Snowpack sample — Buffalo Mountain, Silverthorne, Colorado, USA (2/22/26, 2:02 PM MST)
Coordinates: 39.622, -106.113
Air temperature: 33 °F
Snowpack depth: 63 cm
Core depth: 20 cm
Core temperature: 24.8 °F
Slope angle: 11°, slope face: 116°
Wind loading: low
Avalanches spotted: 0
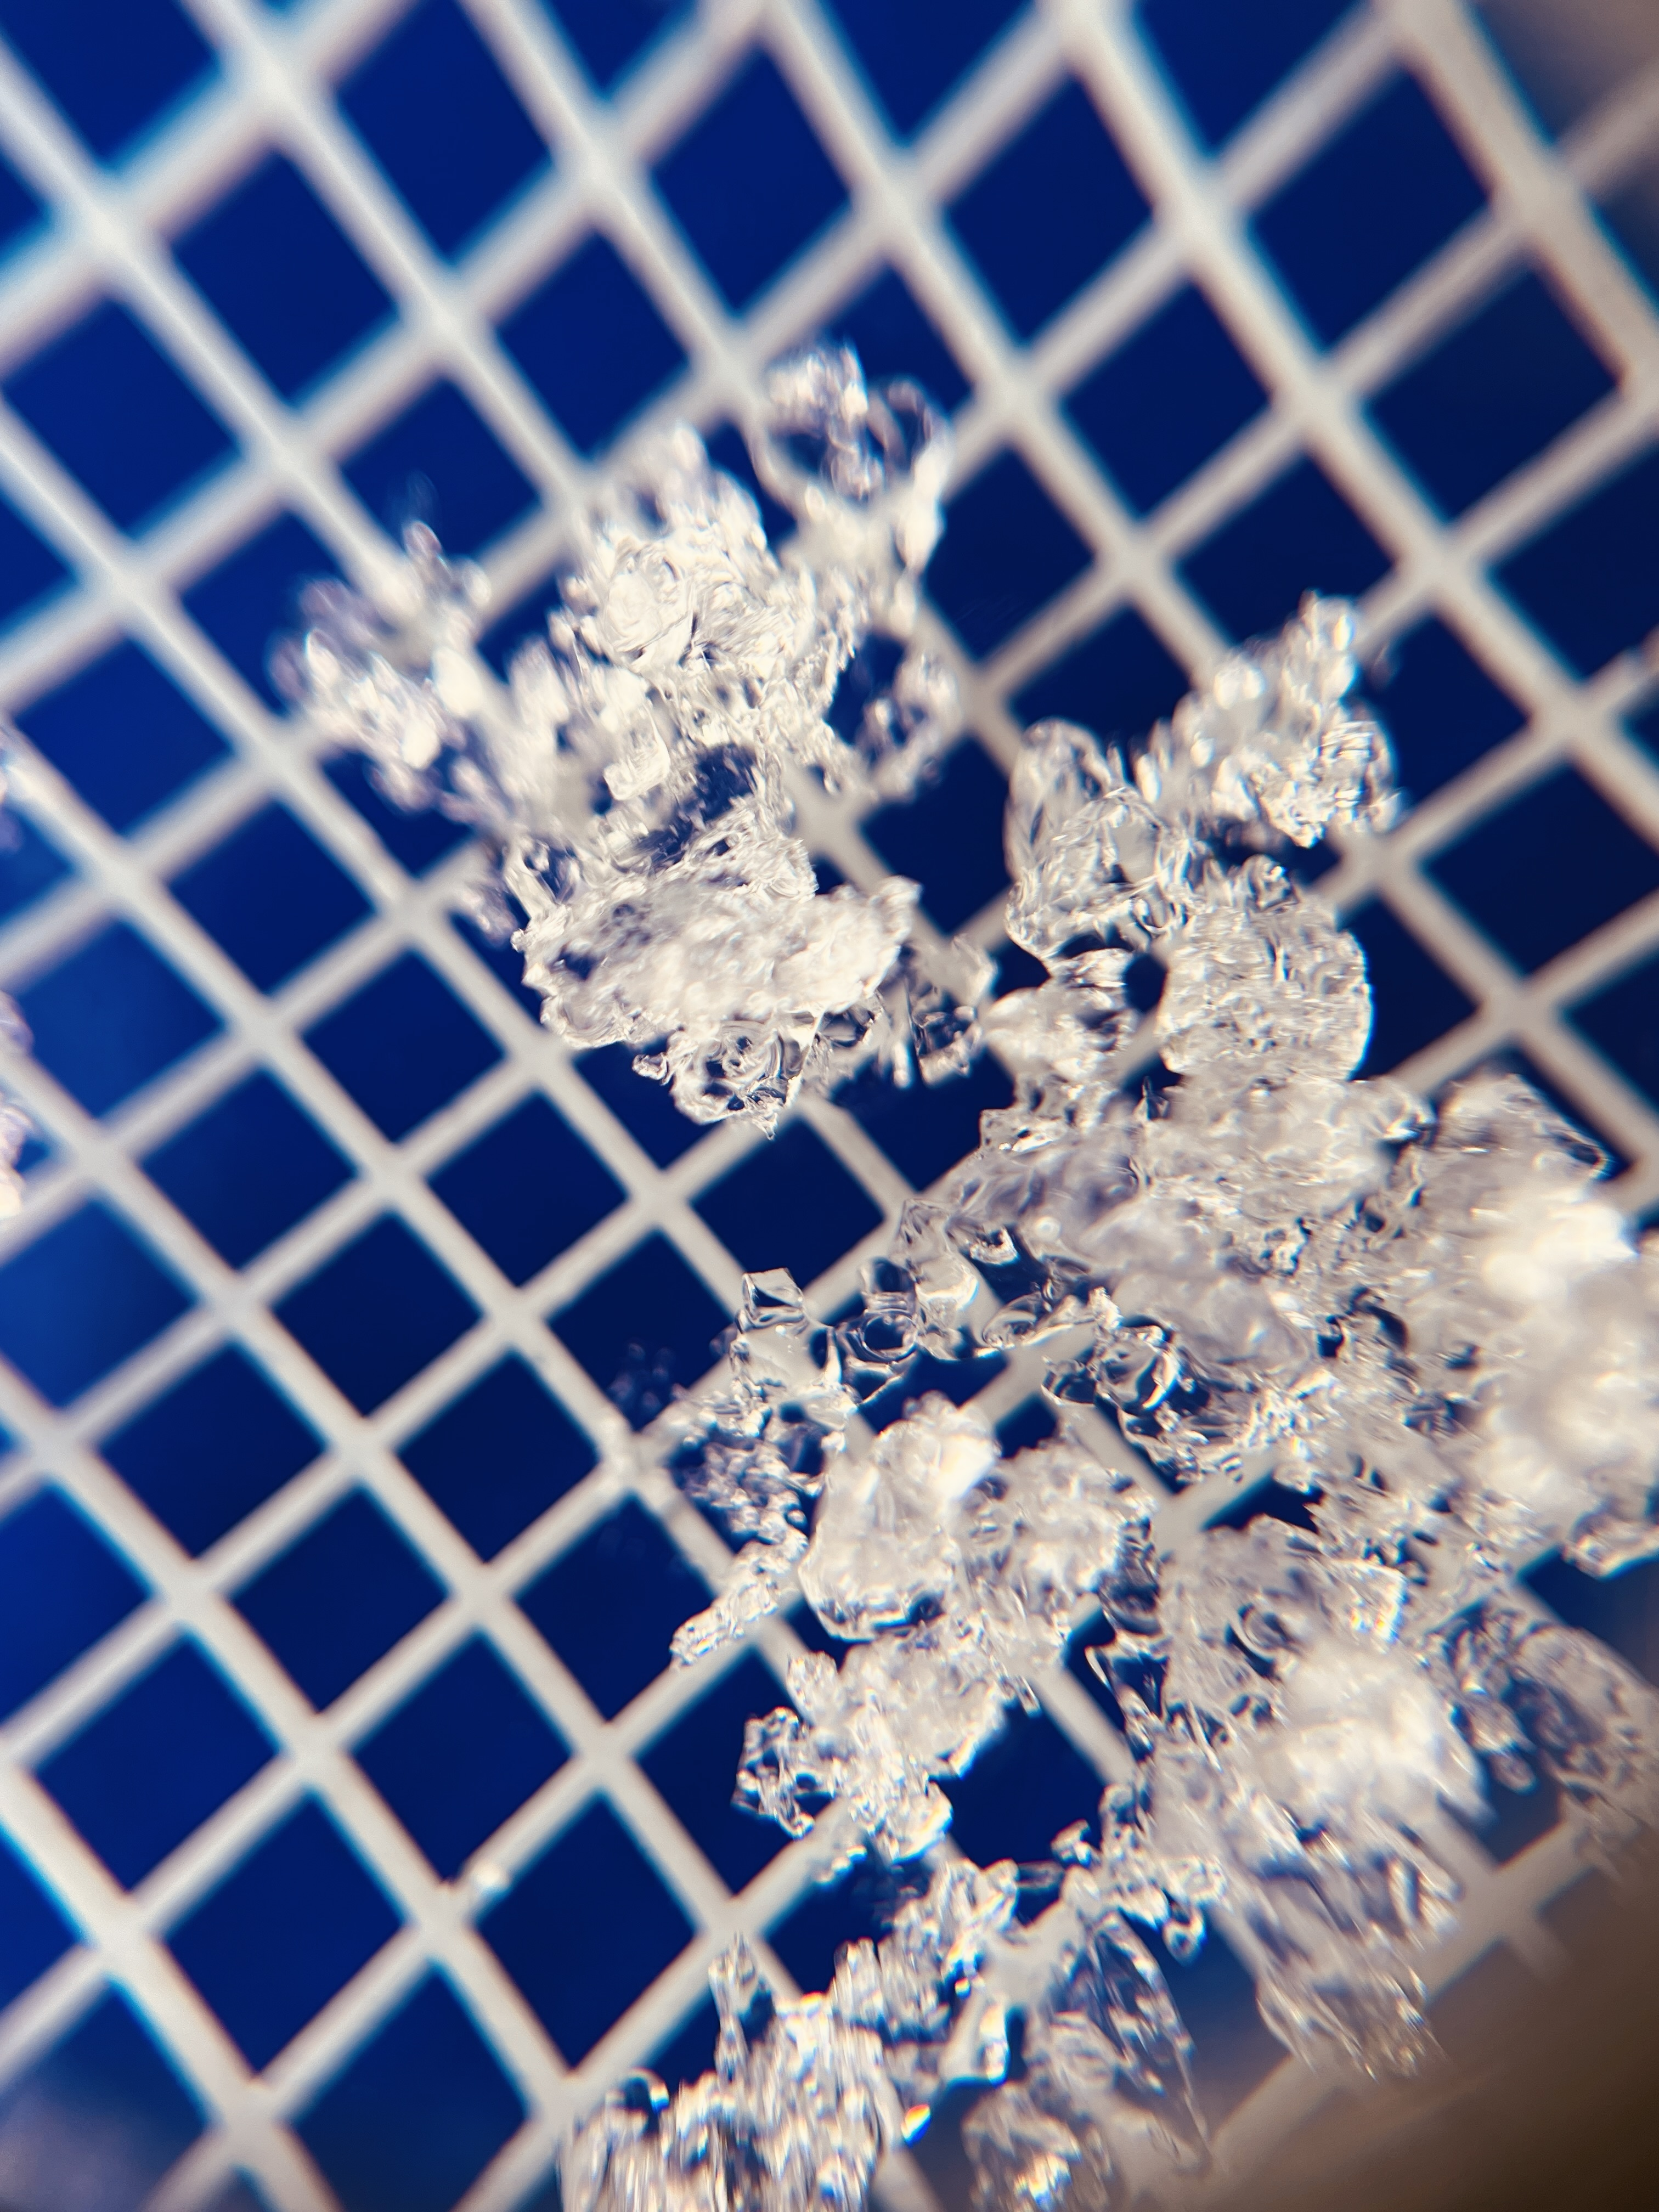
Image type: magnified_profile
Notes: In a firebreak similar to site 1, minimal wind loading with no spotted avalanches (not many faces in view though)